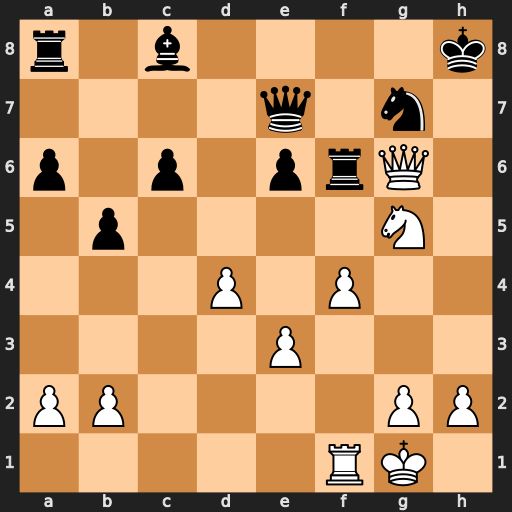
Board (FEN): r1b4k/4q1n1/p1p1prQ1/1p4N1/3P1P2/4P3/PP4PP/5RK1
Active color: w
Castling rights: -
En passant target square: -
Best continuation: Qh7#